Question: I am trying to access a properties file from java and it works file when I run it as a stand-alone java application. But, when I call the method accessing the file from a jsp page running on a tomcat server, I get a FileNotFoundException.
I think that when the files are deployed into a server, their path changes, and thats why the exception occurs from a web-app but not directly in java. Below is the project explorer view of my project.

I am accessing the nWMS properties file from the LabelRequestMessages class in java. Below is the code with which I access the file in java.
'''
in = new FileInputStream("resources-dev/com/infosys/gidl2/shiplabel/mybatis/config/"
+ propsDB); //propsDB has the file name
props.load(in);
'''
Could someone please tell me how to provide the path so that the file is accessible when deployed in a tomcat server.
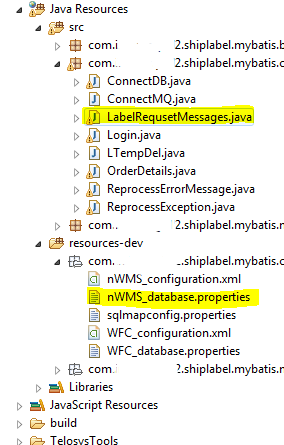
Answer: You are trying to get resources inside your '.war' application please consider using that
'''
private static final String ENDINGS_FILE_NAME = "com/infosys/gidl2/shiplabel/mybatis/config/" + propsDB;
...
InputStream is = getClass( ).getResourceAsStream(ENDINGS_FILE_NAME);
'''
But first remember to set resources folder in your 'web.xml', because tomcat needs to know where search it.